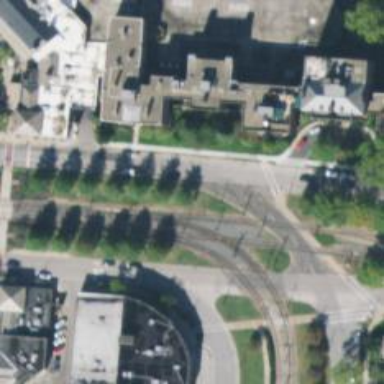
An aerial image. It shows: Light rail railway line with electrification through contact lines.